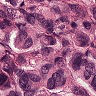
Metastatic tissue present: yes